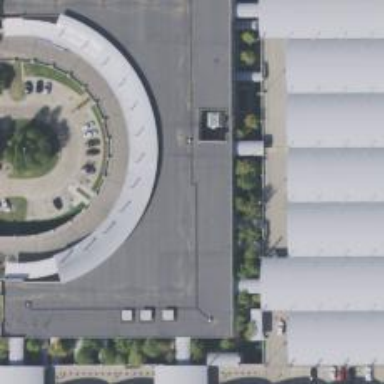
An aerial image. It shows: Car rental facility.